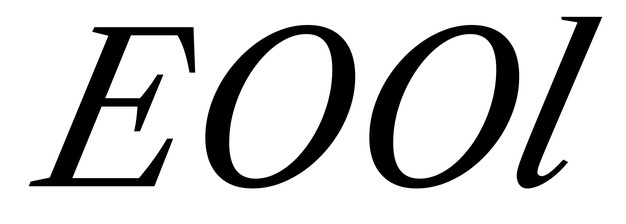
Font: LibreCaslonText-Italic_Italic